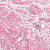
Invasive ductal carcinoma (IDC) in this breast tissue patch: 0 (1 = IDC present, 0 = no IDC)